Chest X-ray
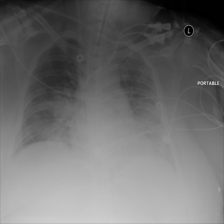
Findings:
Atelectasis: negative
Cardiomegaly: negative
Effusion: negative
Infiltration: negative
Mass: negative
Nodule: negative
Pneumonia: negative
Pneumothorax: negative
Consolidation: negative
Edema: negative
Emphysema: negative
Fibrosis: negative
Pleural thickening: negative
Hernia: negative